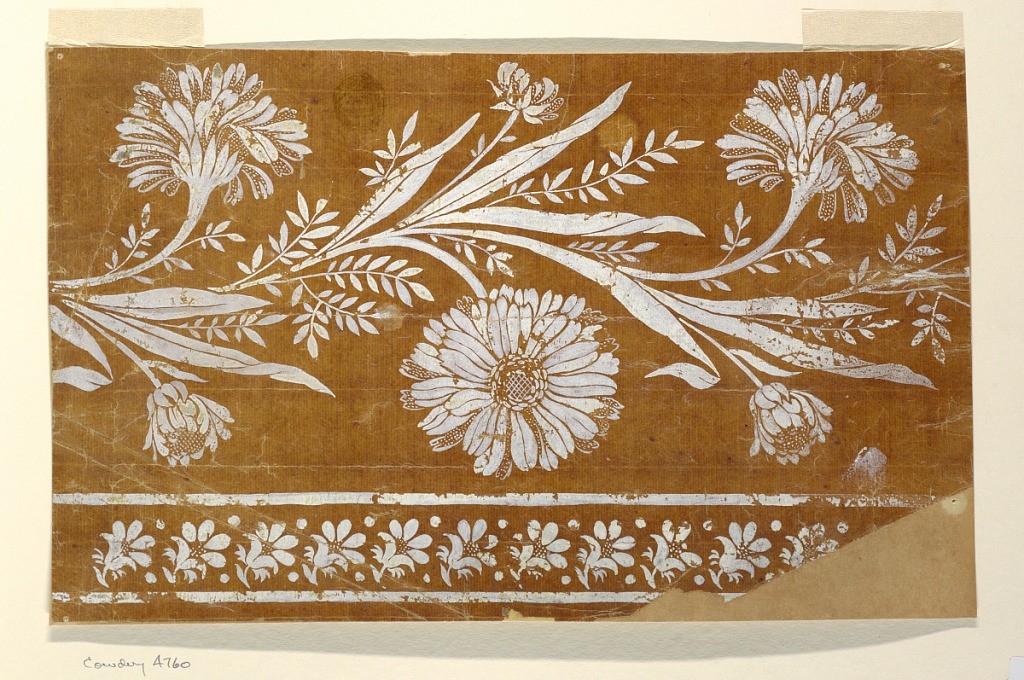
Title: Design for an Embroidered or Woven Horizontal Border of the "Fabrique de St. Ruf"
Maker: Fabrique de Saint Ruf, Lyon, France
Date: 1815–1815
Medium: Brush and white gouache on glazed tracing paper pasted on paper
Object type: Drawing
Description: Rinceaux with leaves and flowers over a stripe showing short flower boughs separated by beads. One and a half repeats are shown.